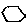
Label: hexagon